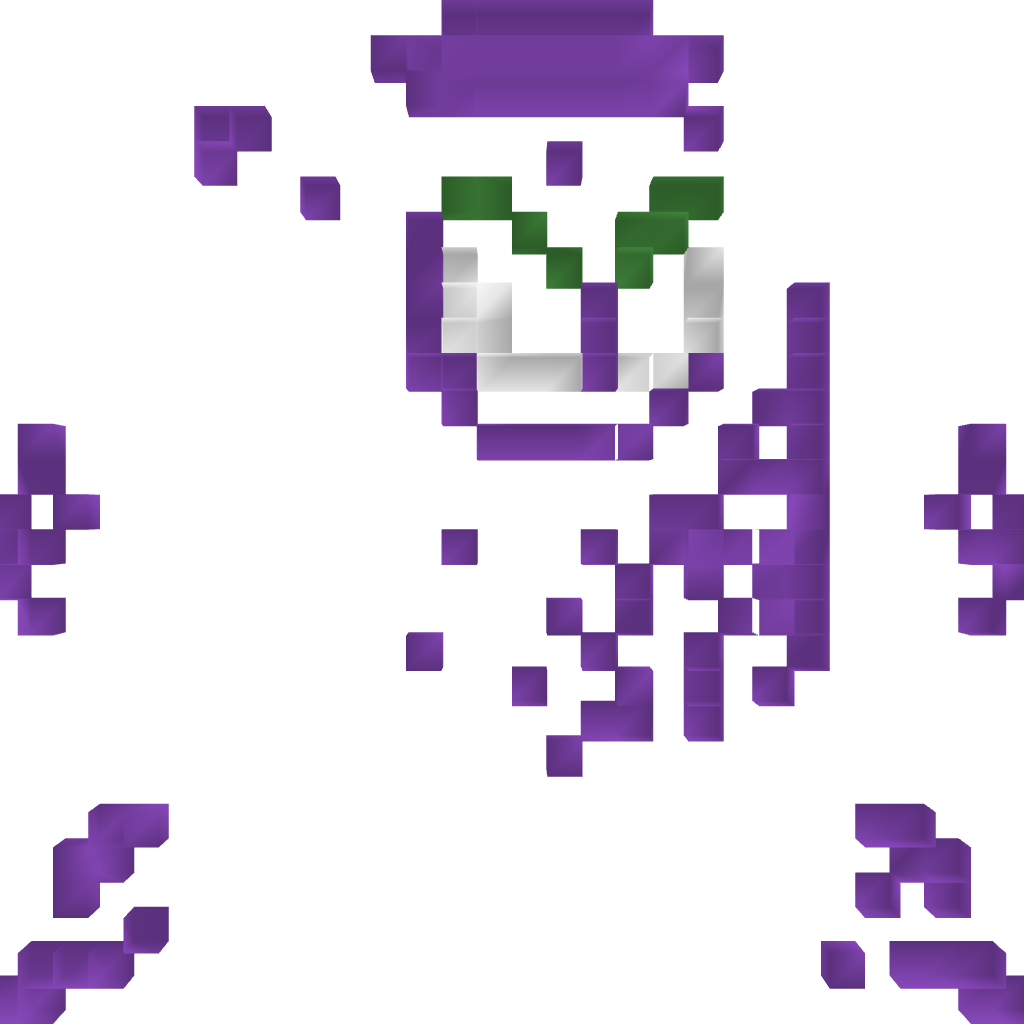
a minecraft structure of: Woodman (ErnieCIII) bad low quality